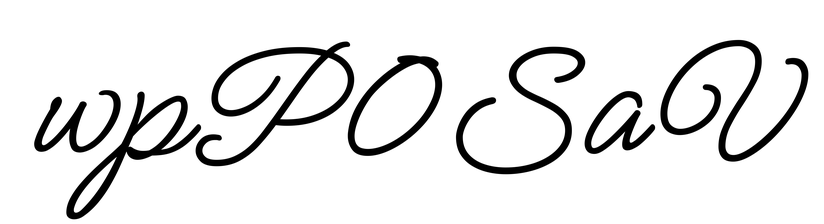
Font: MeowScript-Regular